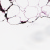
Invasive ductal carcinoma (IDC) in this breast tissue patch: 0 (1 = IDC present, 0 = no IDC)